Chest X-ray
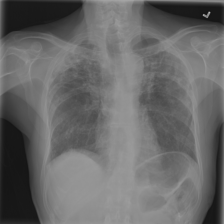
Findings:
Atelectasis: negative
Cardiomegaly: negative
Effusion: negative
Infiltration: negative
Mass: negative
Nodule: negative
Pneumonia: negative
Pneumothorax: negative
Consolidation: negative
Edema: negative
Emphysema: negative
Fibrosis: negative
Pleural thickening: negative
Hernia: negative